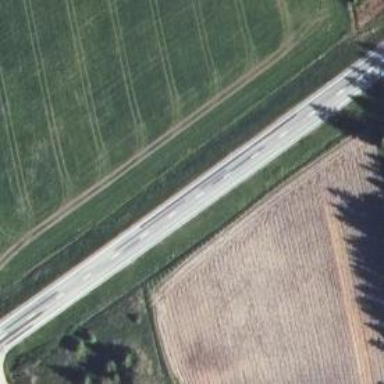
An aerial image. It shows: Asphalt road designated as trunk highway.